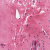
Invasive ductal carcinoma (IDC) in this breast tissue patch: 0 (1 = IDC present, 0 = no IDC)